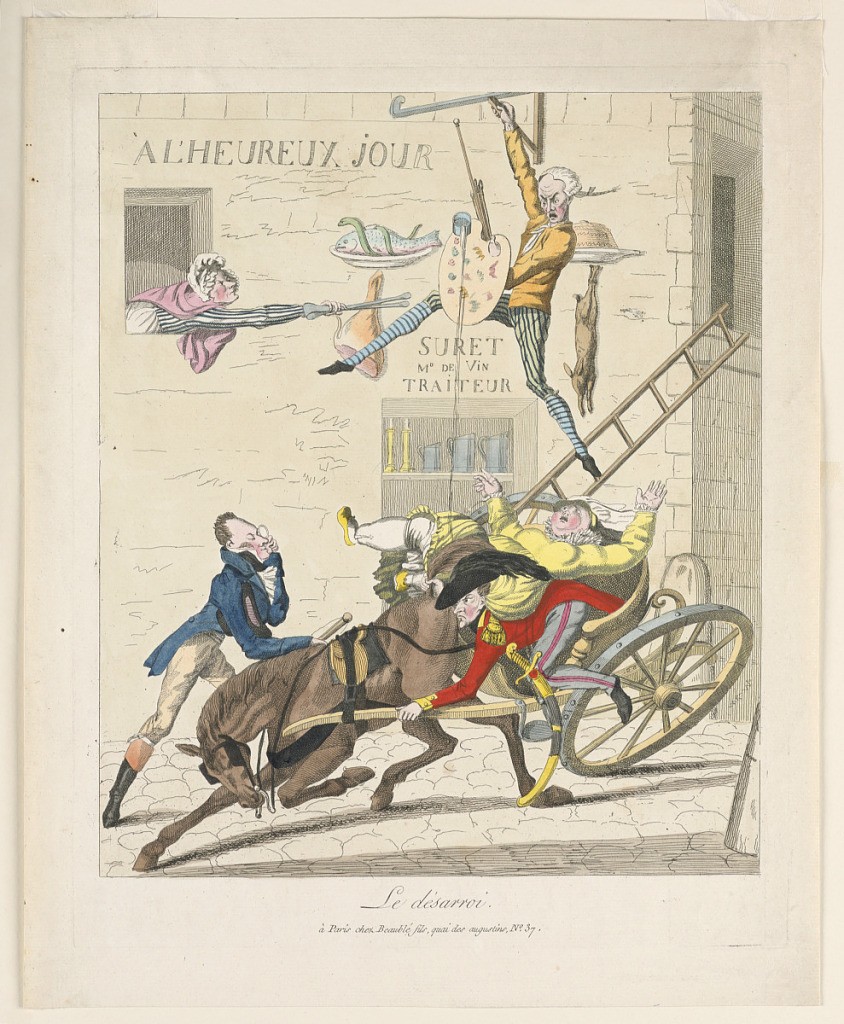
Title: Le Desarroi
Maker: Beaublé fils, French, 1773 - 1819
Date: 1810–1815
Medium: Engraving, brush and watercolor on paper
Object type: Print
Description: Street scene. A carriage knocks over a ladder, causing a sign-painter to fall, while a woman reaches for him with fire tongs from a window. Below, title and publisher's name.